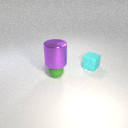
large purple metal cylinder above small green rubber sphere